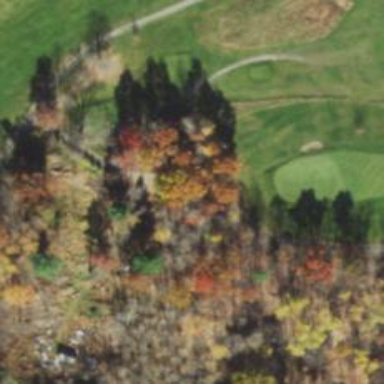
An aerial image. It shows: Service road used as golf cart path.